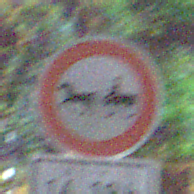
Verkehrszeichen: VerbotGespannfuhrwerke
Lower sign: ZeitangabenOhneBeschraenkungAufWochentage1
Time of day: Night
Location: Outdoor (Suburban)
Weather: PartlyCloudy
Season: NotSpecified
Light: Artificial